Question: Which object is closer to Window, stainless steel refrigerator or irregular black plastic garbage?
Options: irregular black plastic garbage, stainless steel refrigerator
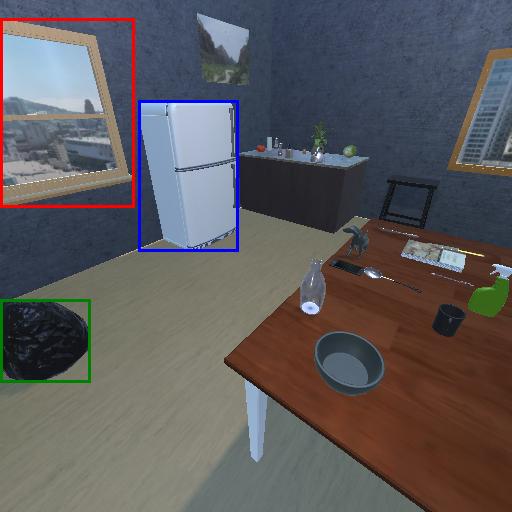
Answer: irregular black plastic garbage